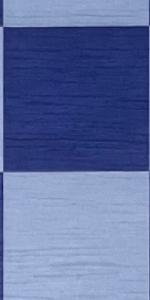
Label: Empty